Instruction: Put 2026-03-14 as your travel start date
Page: home
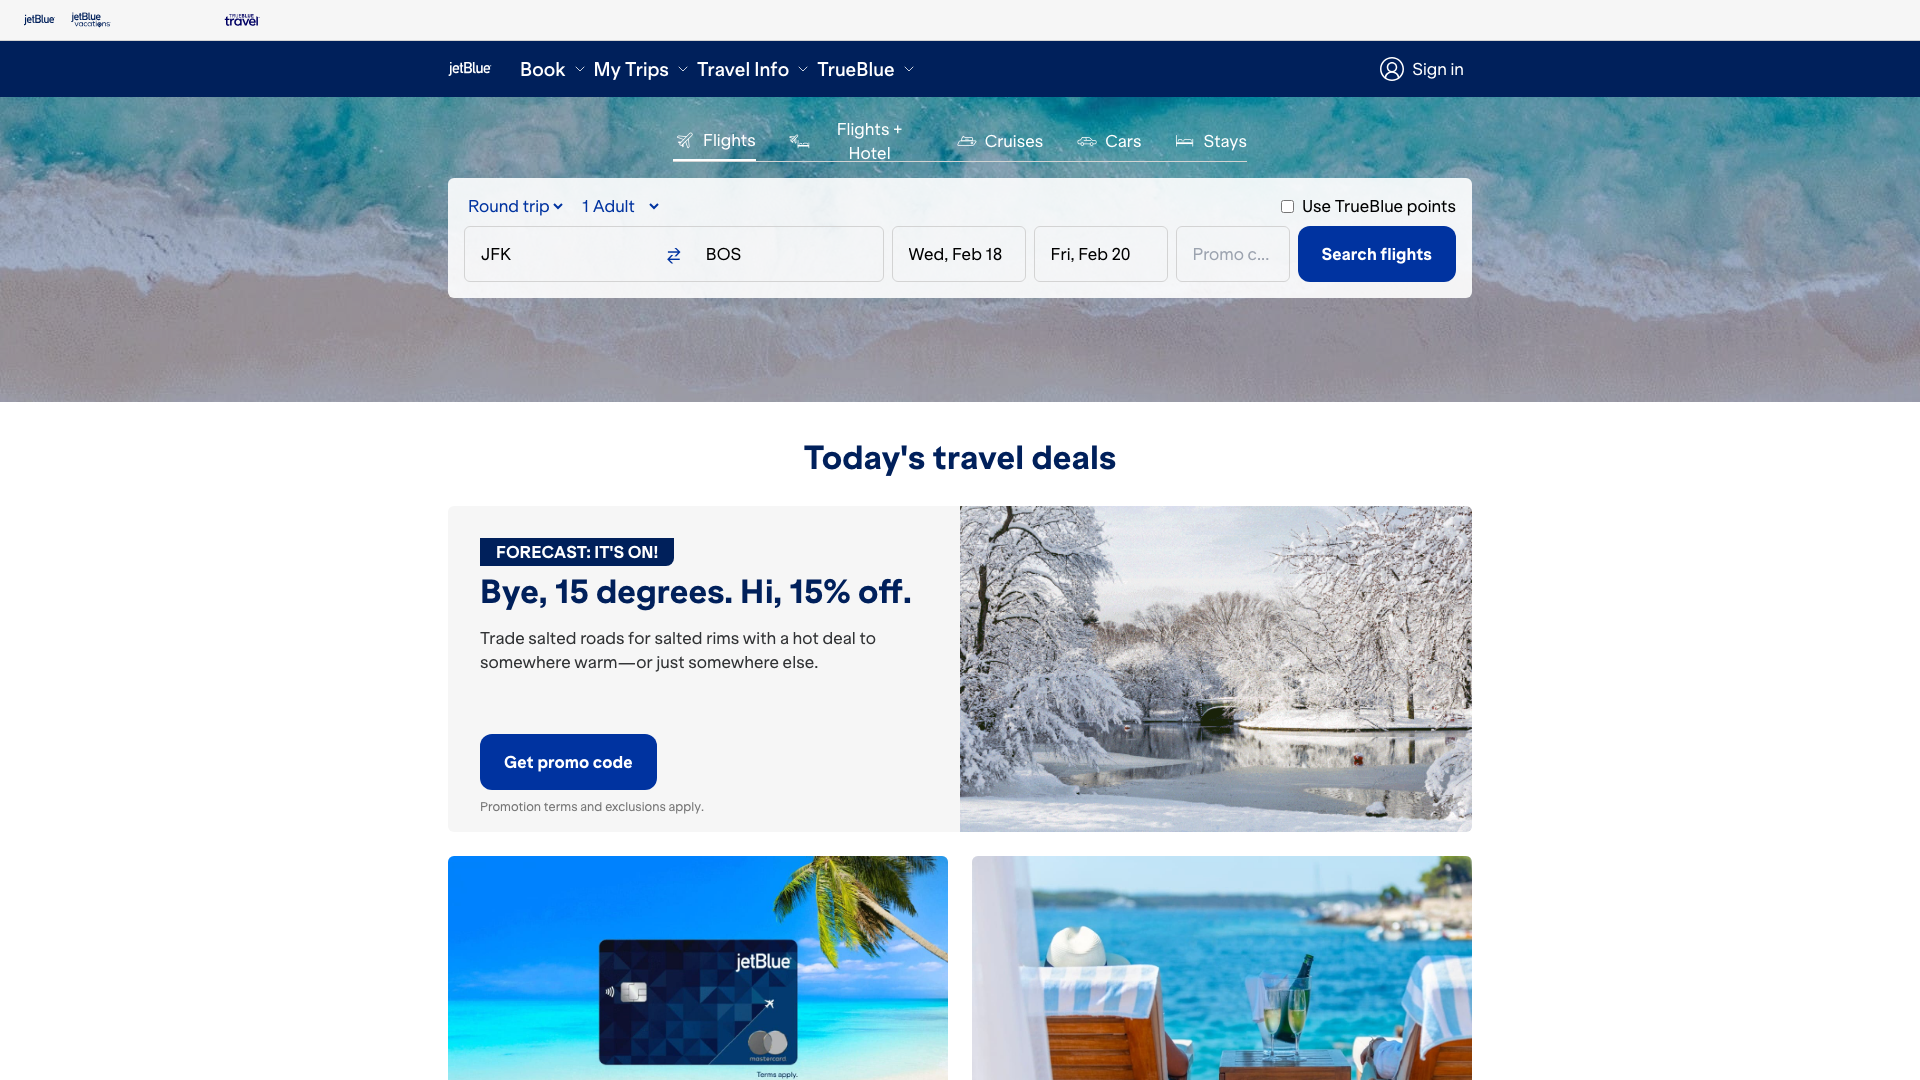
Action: type